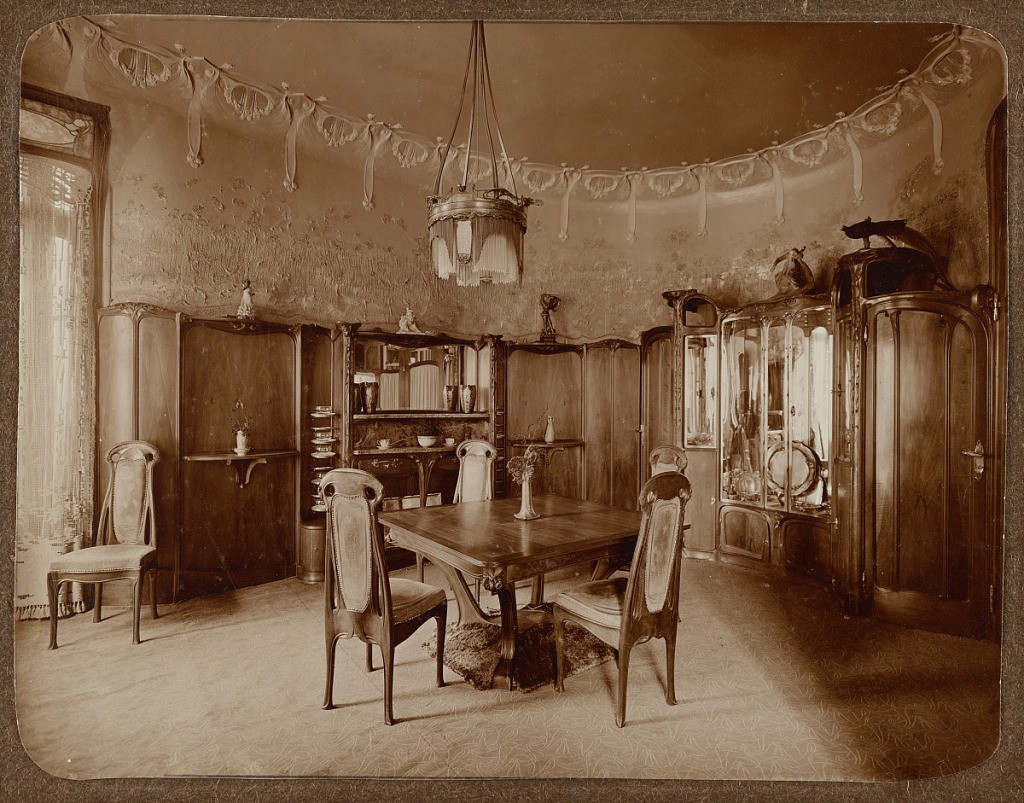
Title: Dining Room, Hôtel Guimard, Rue Mozart, Paris
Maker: Hector Guimard, French, 1867–1942
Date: ca. 1910
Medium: Gelatin-silver print, toned
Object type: Photograph
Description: Interior view of Hector Guimard's house at 22 rue Mozart.  A square table with four chairs is in the center of the room, with built-in china closet and sideboard. Paneling on the walls about half the height of the room and ornamental plasterwork above that and on ceiling. A window with Guimard-designed lace curtain is at left.